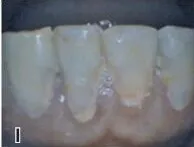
Clinical and fluorescence images referring to consultations: initial, follow-up with 15 and 30 days. ; Teeth from 32 to 42 with unfinished and unpolished restorations after 15 days.
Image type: medical_photograph (skin_photograph)